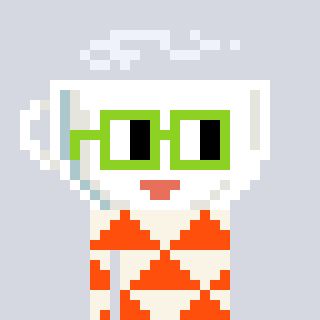
a pixel art character with square light green glasses, a mug-shaped head and a orange-colored body on a cool background